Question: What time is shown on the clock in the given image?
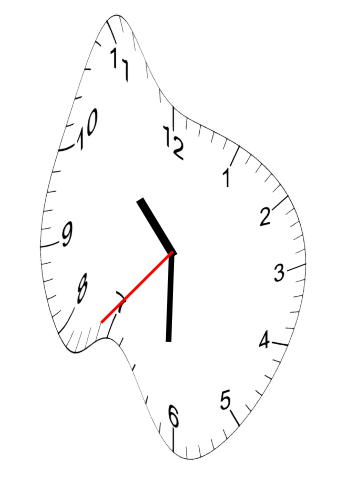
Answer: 10:30:37